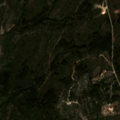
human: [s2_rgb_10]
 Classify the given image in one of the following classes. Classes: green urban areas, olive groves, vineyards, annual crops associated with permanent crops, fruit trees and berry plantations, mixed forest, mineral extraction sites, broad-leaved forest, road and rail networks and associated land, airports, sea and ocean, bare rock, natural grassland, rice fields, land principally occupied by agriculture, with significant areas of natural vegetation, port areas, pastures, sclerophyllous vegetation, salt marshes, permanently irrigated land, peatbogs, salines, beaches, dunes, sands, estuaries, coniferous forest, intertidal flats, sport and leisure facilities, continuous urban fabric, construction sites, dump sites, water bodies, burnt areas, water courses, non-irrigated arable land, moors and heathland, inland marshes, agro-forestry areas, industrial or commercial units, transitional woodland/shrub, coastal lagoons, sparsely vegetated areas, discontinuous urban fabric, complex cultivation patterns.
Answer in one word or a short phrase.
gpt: olive groves, sclerophyllous vegetation, transitional woodland/shrub